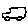
Label: car